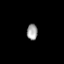
Tissue: prostate
Cell type: T cells
Senescence score: 0.8458
Nuclear area (px): 169
Mean DAPI intensity: 157.012